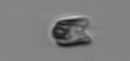
Label: Chrysochromulina_lanceolata